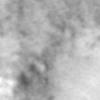
Label: no_change